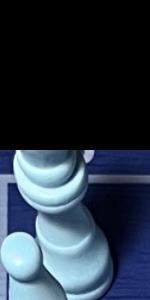
Label: King_White